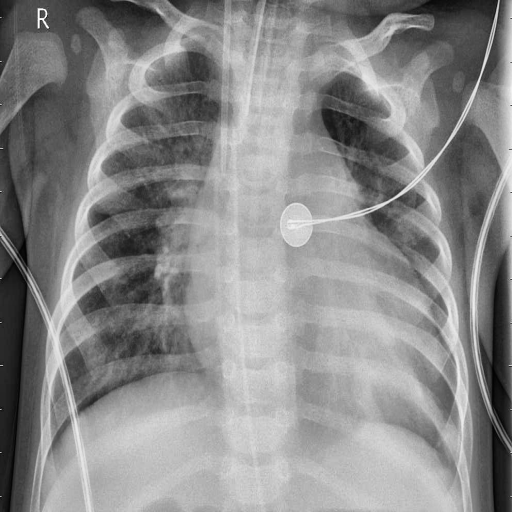
Finding: PNEUMONIA